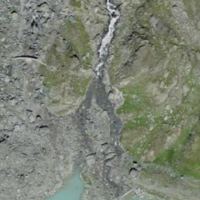
EUNIS habitat code: 48
Species observed at this site:
Prunella collaris
Geum reptans